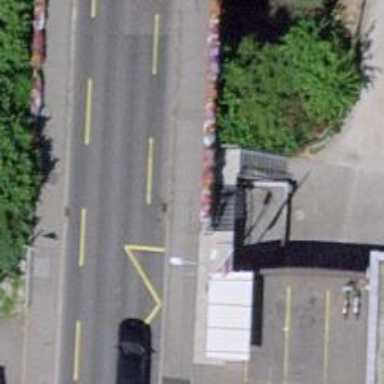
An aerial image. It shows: Platform for public transport and road usage.